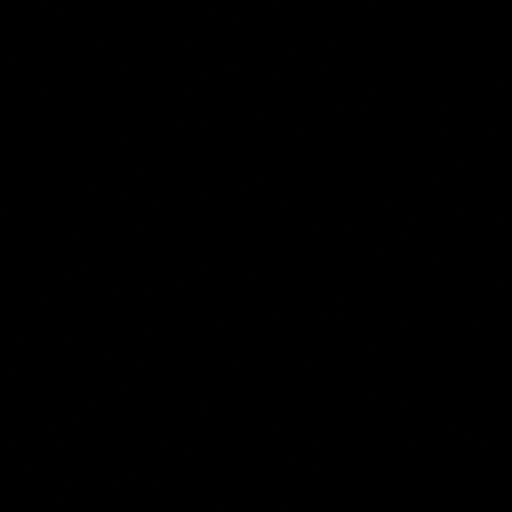
Tags: black porcelain